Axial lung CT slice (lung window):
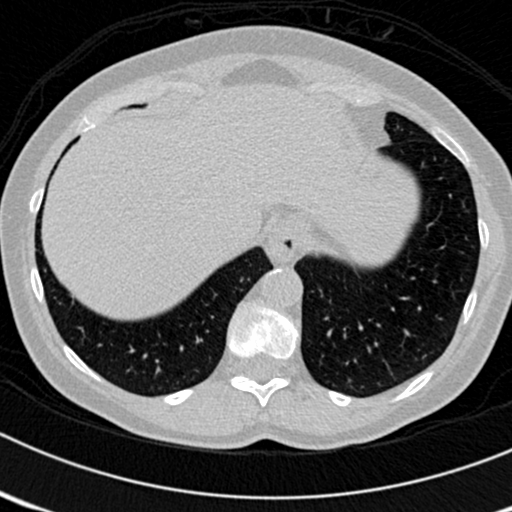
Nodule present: no